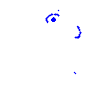
Particle: proton